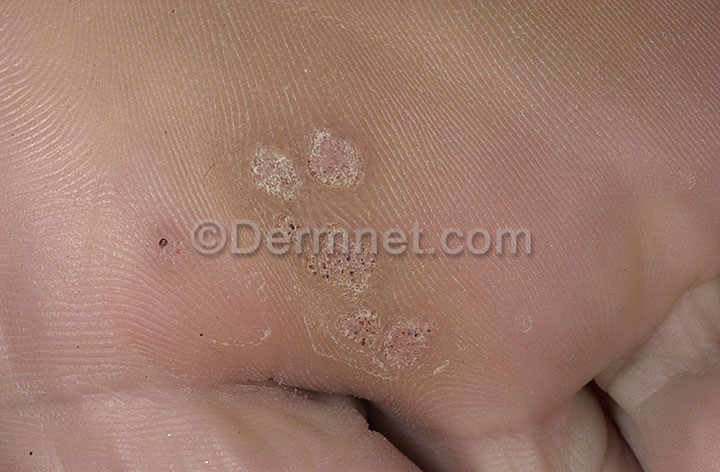
Disease: Warts Molluscum and other Viral Infections